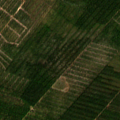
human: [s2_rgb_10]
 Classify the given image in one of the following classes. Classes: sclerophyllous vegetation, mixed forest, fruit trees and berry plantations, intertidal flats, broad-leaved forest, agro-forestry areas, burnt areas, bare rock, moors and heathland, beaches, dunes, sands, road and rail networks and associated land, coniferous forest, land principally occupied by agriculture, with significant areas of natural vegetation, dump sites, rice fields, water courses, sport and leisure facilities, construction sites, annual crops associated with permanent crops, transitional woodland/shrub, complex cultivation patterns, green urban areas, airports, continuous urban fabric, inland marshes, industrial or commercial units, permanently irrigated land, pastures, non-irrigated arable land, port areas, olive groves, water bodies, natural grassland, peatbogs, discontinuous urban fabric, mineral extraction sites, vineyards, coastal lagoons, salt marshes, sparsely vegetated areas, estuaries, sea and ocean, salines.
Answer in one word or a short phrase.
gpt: coniferous forest, mixed forest